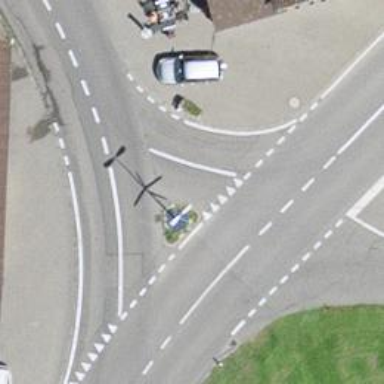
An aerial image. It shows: Tertiary road with asphalt surface and no sidewalk.